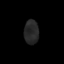
Tissue: skin
Cell type: Epithelial cells
Senescence score: 0.2719
Nuclear area (px): 340
Mean DAPI intensity: 39.441